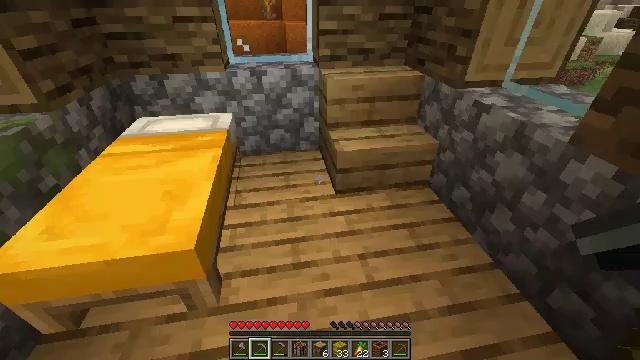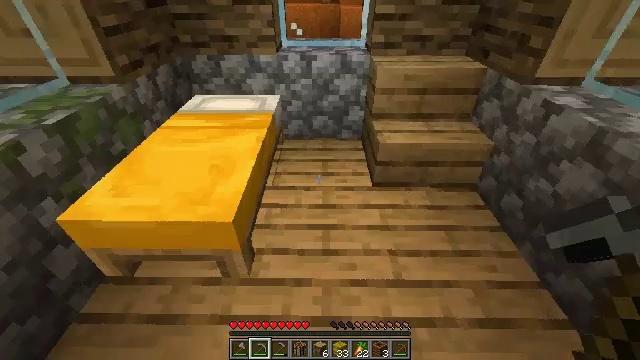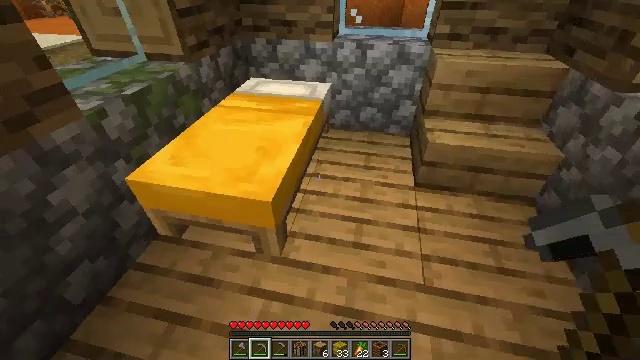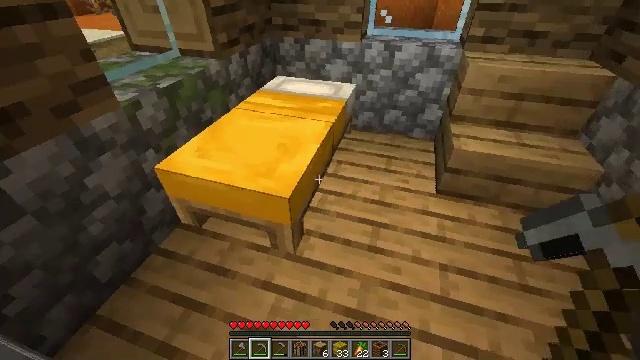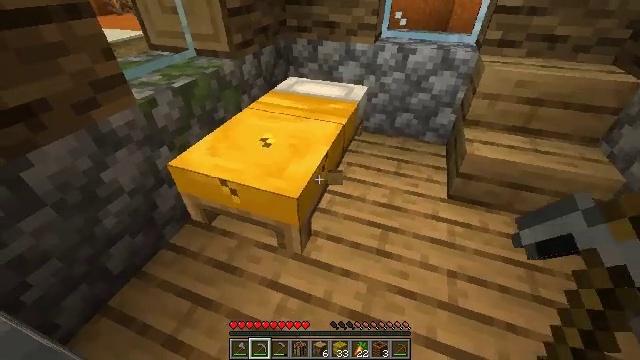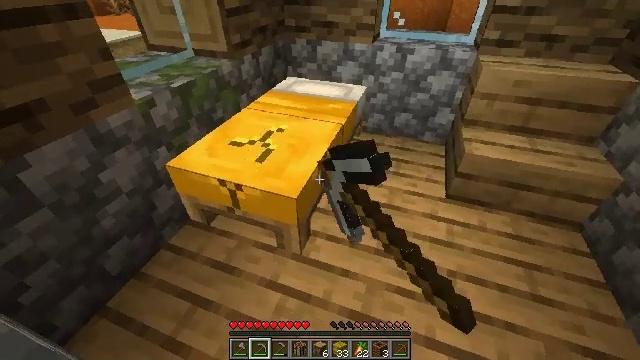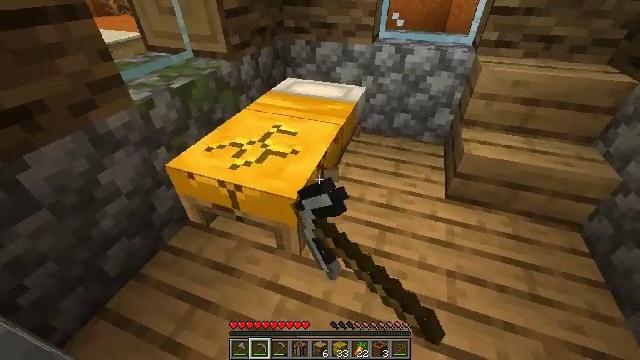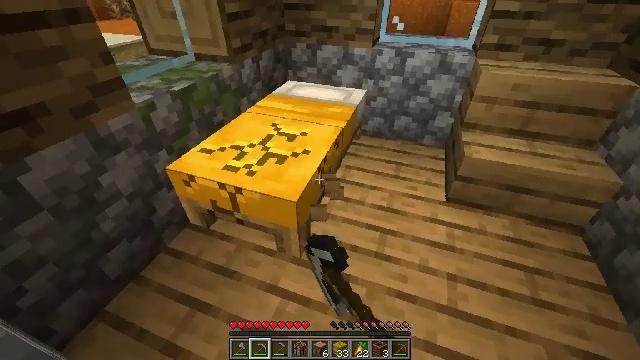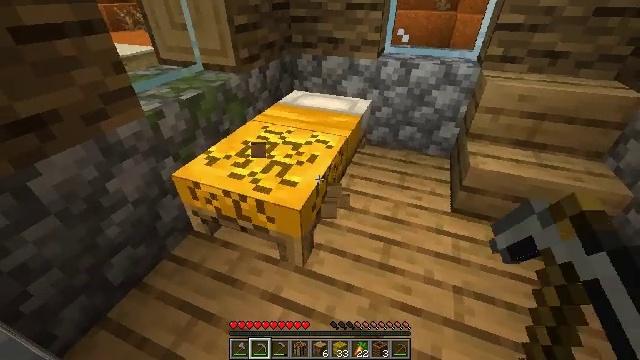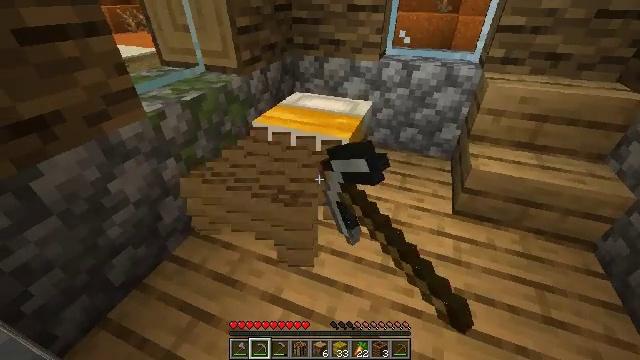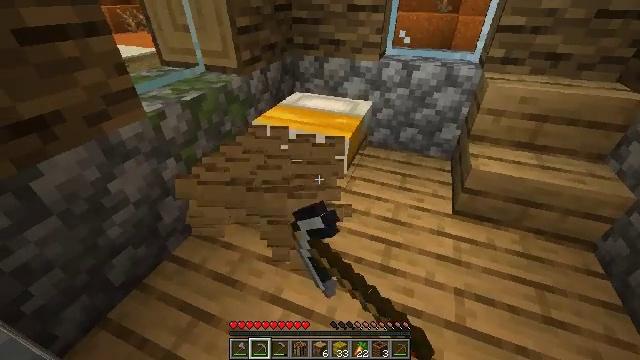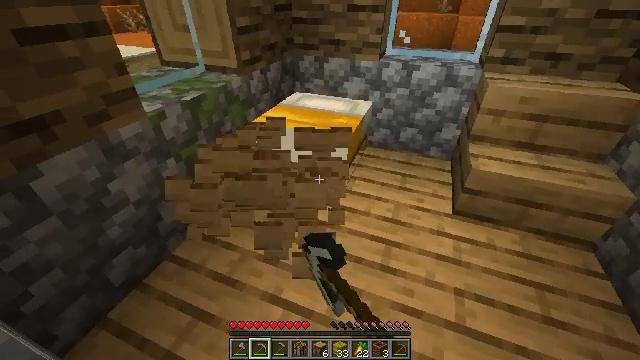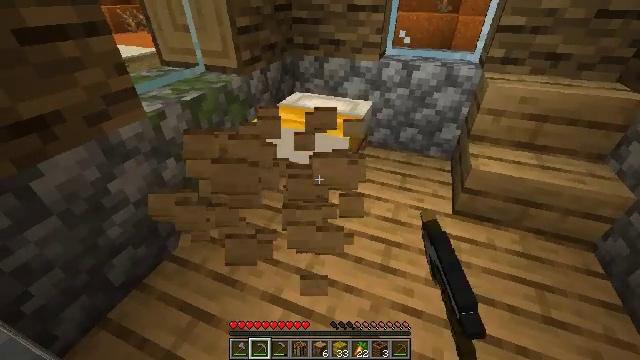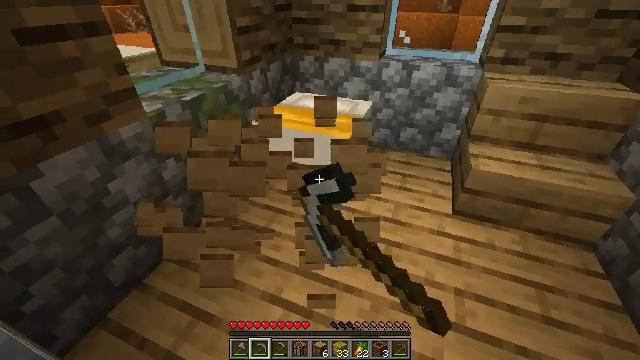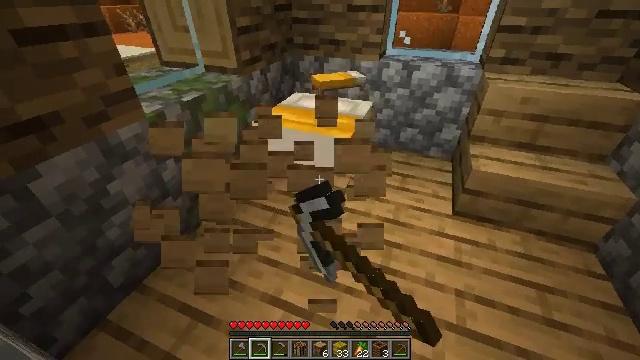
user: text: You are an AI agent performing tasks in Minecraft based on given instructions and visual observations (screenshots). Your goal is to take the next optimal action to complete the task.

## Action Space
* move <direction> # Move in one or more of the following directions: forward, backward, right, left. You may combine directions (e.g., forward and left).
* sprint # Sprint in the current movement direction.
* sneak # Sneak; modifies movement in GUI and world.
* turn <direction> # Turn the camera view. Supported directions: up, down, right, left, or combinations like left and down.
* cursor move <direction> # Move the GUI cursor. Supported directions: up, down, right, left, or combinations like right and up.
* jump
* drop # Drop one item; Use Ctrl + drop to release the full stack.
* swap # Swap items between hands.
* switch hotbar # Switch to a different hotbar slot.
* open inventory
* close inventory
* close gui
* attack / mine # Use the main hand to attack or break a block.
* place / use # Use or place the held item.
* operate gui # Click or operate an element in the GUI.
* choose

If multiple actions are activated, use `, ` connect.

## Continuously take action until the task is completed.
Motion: motion action
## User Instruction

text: Mine the yellow bed to pick it up.
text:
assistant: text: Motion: turn left and down
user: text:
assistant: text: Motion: turn left and down
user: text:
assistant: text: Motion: turn left
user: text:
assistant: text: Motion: turn left, attack / mine
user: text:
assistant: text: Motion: attack / mine
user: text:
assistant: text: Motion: attack / mine
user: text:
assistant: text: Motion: attack / mine
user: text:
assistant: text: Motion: turn left and up, attack / mine
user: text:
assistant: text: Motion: attack / mine
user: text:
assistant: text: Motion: attack / mine
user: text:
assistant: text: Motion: attack / mine
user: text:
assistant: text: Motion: attack / mine
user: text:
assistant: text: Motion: attack / mine
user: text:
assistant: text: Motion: move forward, attack / mine
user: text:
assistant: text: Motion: attack / mine